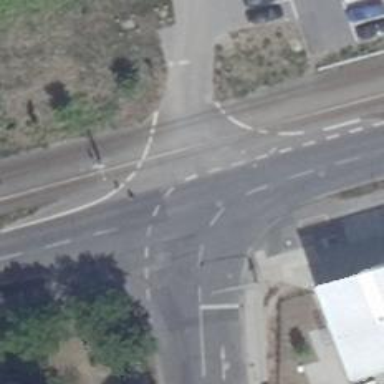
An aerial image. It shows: Level crossing with lights at railway intersection.